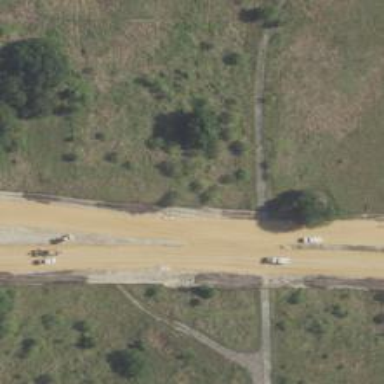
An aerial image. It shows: Tertiary link road.